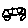
Label: car